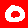
Digit: 0